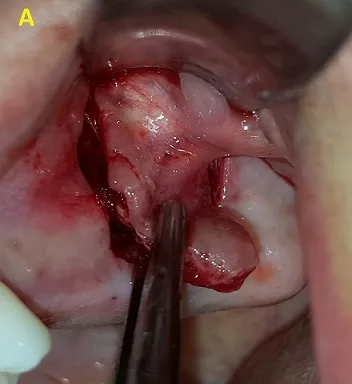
Intraoperative view of the surgical procedure of the vestibular advanced flap.
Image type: medical_photograph (other_medical_photograph)